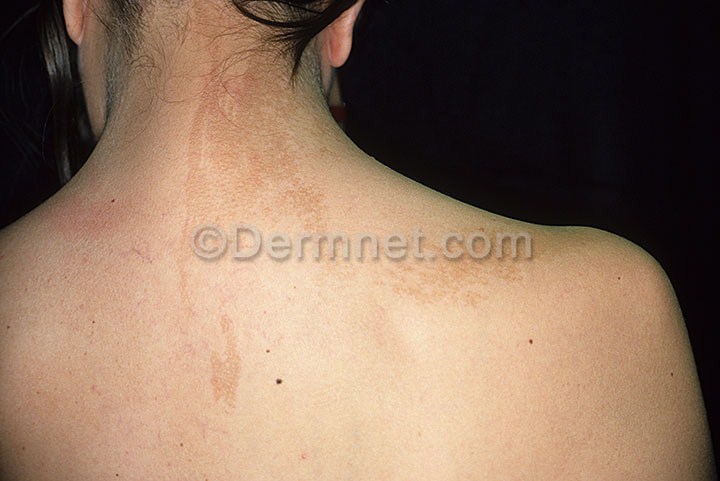
Disease: Seborrheic Keratoses and other Benign Tumors